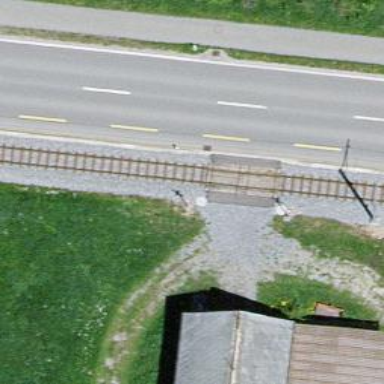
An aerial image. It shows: Railway level crossing.